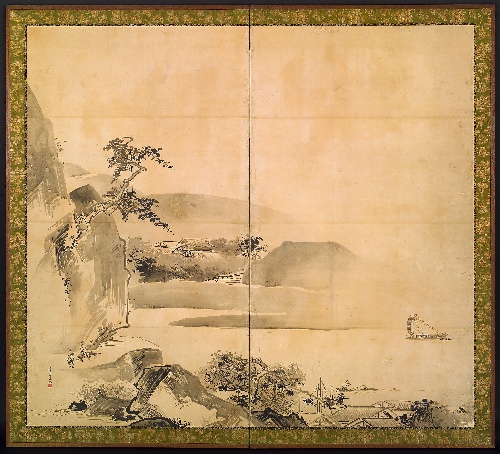
Title: 山水図屏風|Landscape
Artist: Watanabe Shikō 渡辺始興
Artist bio: Japanese, 1683–1755
Date: first half of the 18th century
Object type: Screen
Classification: Paintings
Medium: Two-panel folding screen; ink on paper
Culture: Japan
Period: Edo period (1615–1868)
Dimensions: Image: 59 7/16 × 66 9/16 in. (151 × 169.1 cm)
Department: Asian Art
Credit line: Purchase, Friends of Asian Art Gifts, 2004
Accession year: 2004
Repository: Metropolitan Museum of Art, New York, NY
Tags: Landscapes|Boats